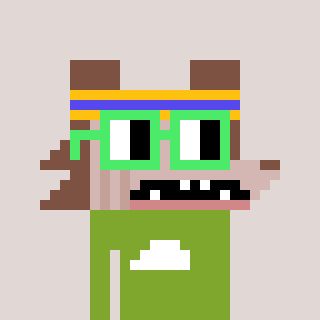
a pixel art character with square light green glasses, a werewolf-shaped head and a slimegreen-colored body on a warm background